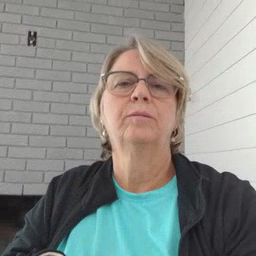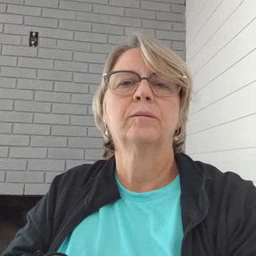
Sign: dirty